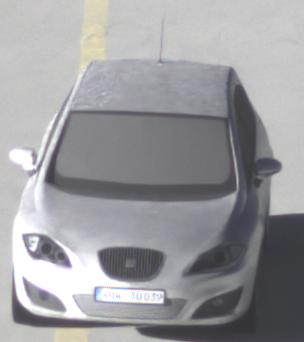
Make: SEAT
Model: Leon 1.4
Detailed model: Leon (1P)
Model produced from: 2009/04
Model produced until: 2010/08
Doors: 5
Color: white
Road condition: dry road
Daytime: morning or afternoon
Contrast: high contrast